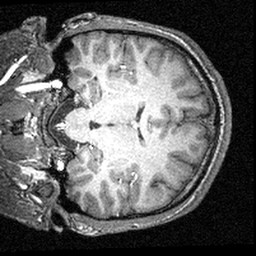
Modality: T1w
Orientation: coronal
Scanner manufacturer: siemens
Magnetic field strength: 3 T
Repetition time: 1.57 s
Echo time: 0.00304 s